Question: Since 'PreferenceFragment' is not available in the support library I created a 'ListFragment' to show a list of settings to a user since I don't have a lot of settings to show. I also created a custom 'ArrayAdapter' to customize the list items. I need to handle when a user checks one of the 'CheckBox's so I can save weather or not it was checked. So if its checked then it will stay checked until the user uncheckes it. This would be much easier if there was only one setting in the list but there are 2 for now and I might need to add more. So I need to be able to determine which one was checked. I can handle the check and uncheck fine I just cant find a way to determine which one was checked.
Here is my list item:
'''
<LinearLayout xmlns:android="http://schemas.android.com/apk/res/android"
android:layout_width="match_parent"
android:layout_height="match_parent"
android:orientation="vertical" >
<LinearLayout android:layout_width="match_parent" android:layout_height="match_parent"
android:orientation="horizontal">
<TextView android:id="@+id/pref_edit_text" android:layout_width="0dp" android:layout_height="30dp"
android:layout_weight="5"/>
<CheckBox android:id="@+id/pref_check_box" android:layout_width="0dp" android:layout_height="wrap_content"
android:layout_weight="1" android:onClick="onCheckBoxClick"/>
</LinearLayout>
<TextView android:id="@+id/pref_edit_text2" android:layout_width="match_parent"
android:layout_height="50dp"/>
'''
Here is 'getView()' in my adapter:
'''
@Override
public View getView(int position, View convertView, ViewGroup parent) {
//mIntCheckBoxPosition = position;
Typeface tf = Typeface.createFromAsset(mMainActivity.getAssets(), "fonts/ArchitectsDaughter.ttf");
LayoutInflater inflater = mMainActivity.getLayoutInflater();
View view = inflater.inflate(mIntLayoutId, parent, false);
TextView text = (TextView) view.findViewById(R.id.pref_edit_text);
text.setText(mStringArrayTitle[position]);
text.setTypeface(tf, Typeface.BOLD);
text = (TextView) view.findViewById(R.id.pref_edit_text2);
text.setText(mStringArraySubTitle[position]);
text.setTypeface(tf);
mMainActivity.setTitle("Settings");
return view;
}
'''
And here is where I handle when a 'CheckBox' is clicked which is in the 'ListFragment':
'''
public void onCheckBoxClick(View view) {
boolean isChecked = ((CheckBox) view).isChecked();
Editor editor = mMainActivity.getSharedPreferences(PREF_KEY_CHECK_BOX, Activity.MODE_PRIVATE).edit();
switch (view.getId()) {
case R.id.check_box :
if (isChecked) {
editor.putBoolean(PREF_KEY_ROUNDING, true).commit();
}
else {
editor.putBoolean(PREF_KEY_ROUNDING, false).commit();
}
break;
}
}
}
'''
Here is what my settings look like:

1. I have tried setting a variable in the adapter to the item position and using a getter to get the position, but that only returns the position of the last item shown.
2. I have tried using some of the methods in 'ListFragment' to get the position of the 'CheckBox' but they always return -1.
3. I have done a lot of Googling and searching on SO but I have not been able to find a solution to get this to work.
So if anyone knows of a way I can get the position of the 'CheckBox' or any other ways I might be able to tell which one was clicked I will be eternally grateful.
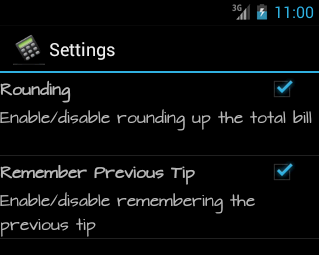
Answer: You can use 'setTag' to add an 'int' to the view indicating its position, and then retreive that later using 'getTag'. Ex:
'''
@Override
public View getView(int position, View convertView, ViewGroup parent) {
... // your other code here
CheckBox checkbox = (CheckBox) view.findViewById(R.id.pref_check_box);
checkbox.setTag(new Integer(position));
}
'''
Then, in your 'onCheckBoxClick':
'''
public void onCheckBoxClick(View view) {
Integer pos;
pos = (Integer) view.getTag();
... // do what you want with 'pos' here
}
'''